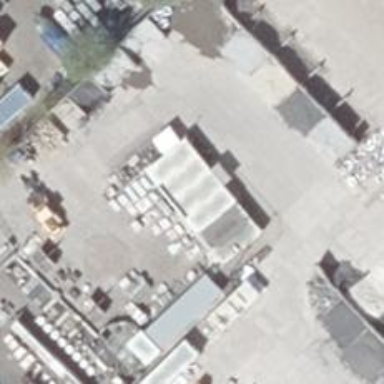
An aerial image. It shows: Trade shop.